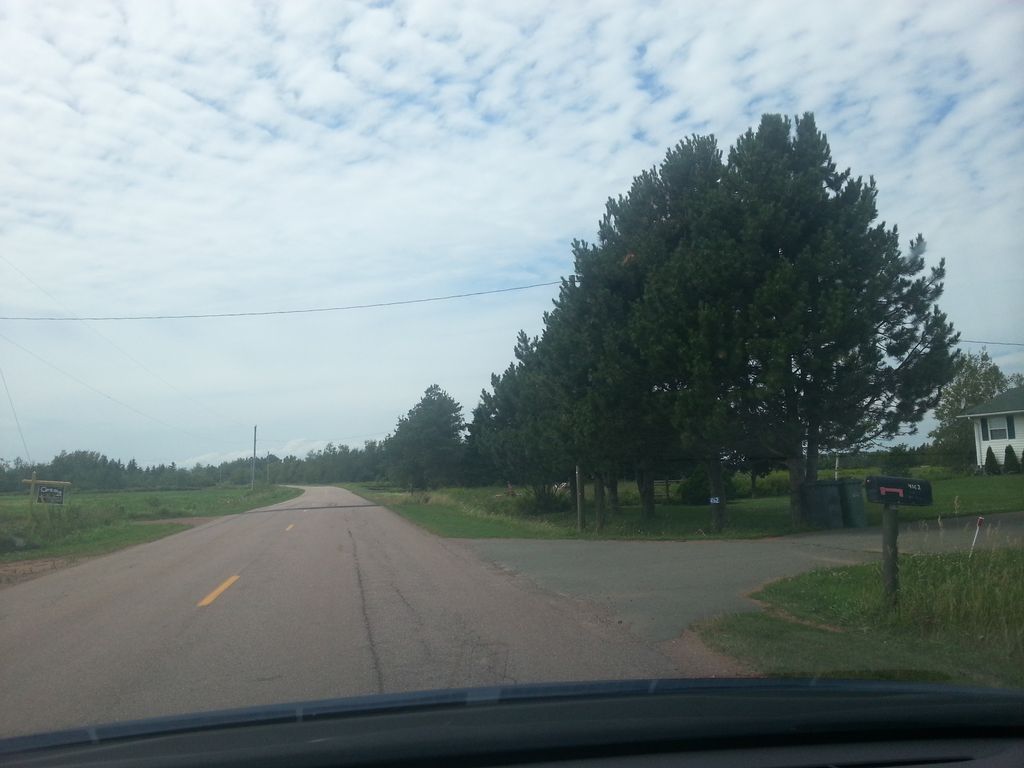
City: charlottetown